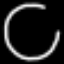
Label: clock